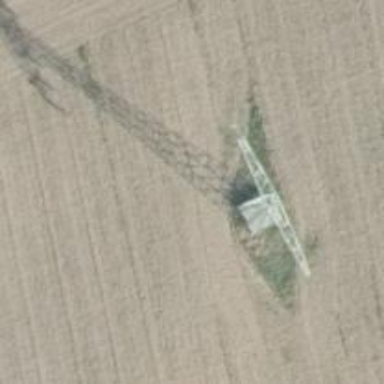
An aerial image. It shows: Power line in the image.